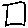
Label: square